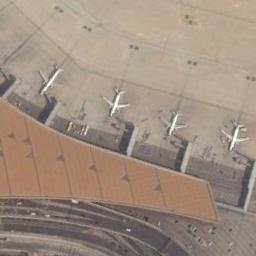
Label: airplane